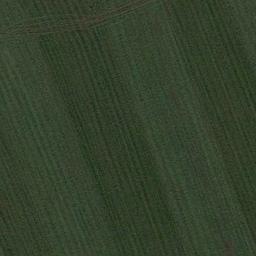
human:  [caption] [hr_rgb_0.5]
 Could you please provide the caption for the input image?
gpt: The entire image is dominated by grass .

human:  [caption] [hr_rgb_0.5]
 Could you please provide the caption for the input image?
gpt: There are many slender lines in the meadow .

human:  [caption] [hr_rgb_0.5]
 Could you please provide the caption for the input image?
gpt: This meadow has dense grasses and a striped texture and some trails are also on the meadow .

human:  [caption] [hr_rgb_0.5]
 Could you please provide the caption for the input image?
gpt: A large strip of lush green grass .

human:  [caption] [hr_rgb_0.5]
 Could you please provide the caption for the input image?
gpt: A dense green meadow with stripes .